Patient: sex F, age 68
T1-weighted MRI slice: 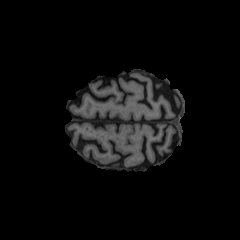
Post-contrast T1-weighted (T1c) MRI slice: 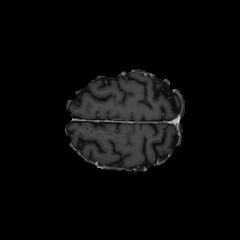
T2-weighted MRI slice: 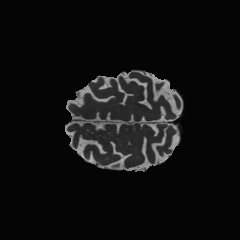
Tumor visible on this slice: no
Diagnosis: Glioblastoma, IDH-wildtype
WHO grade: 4